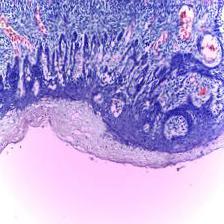
Diagnosis: Normal